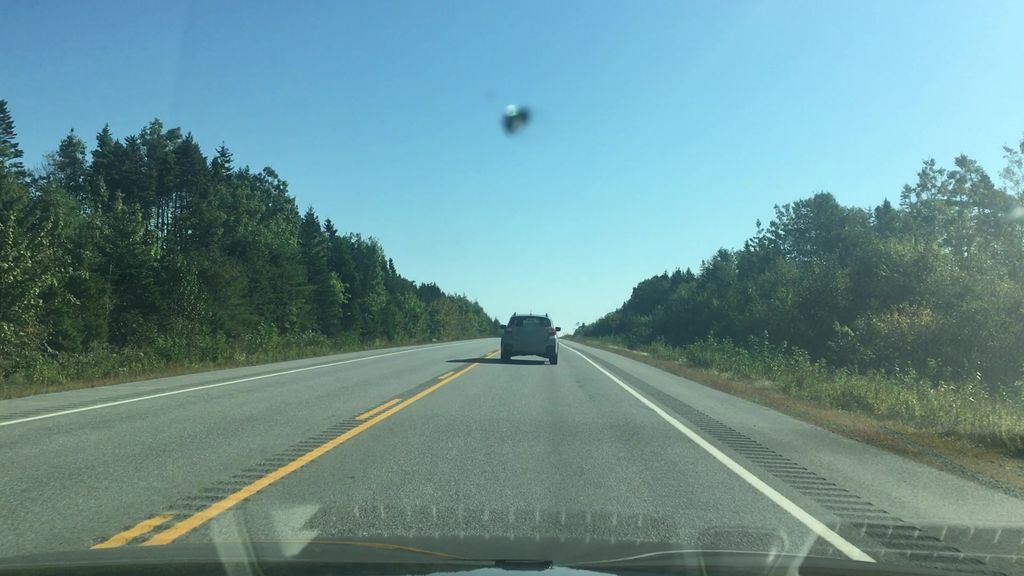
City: halifax